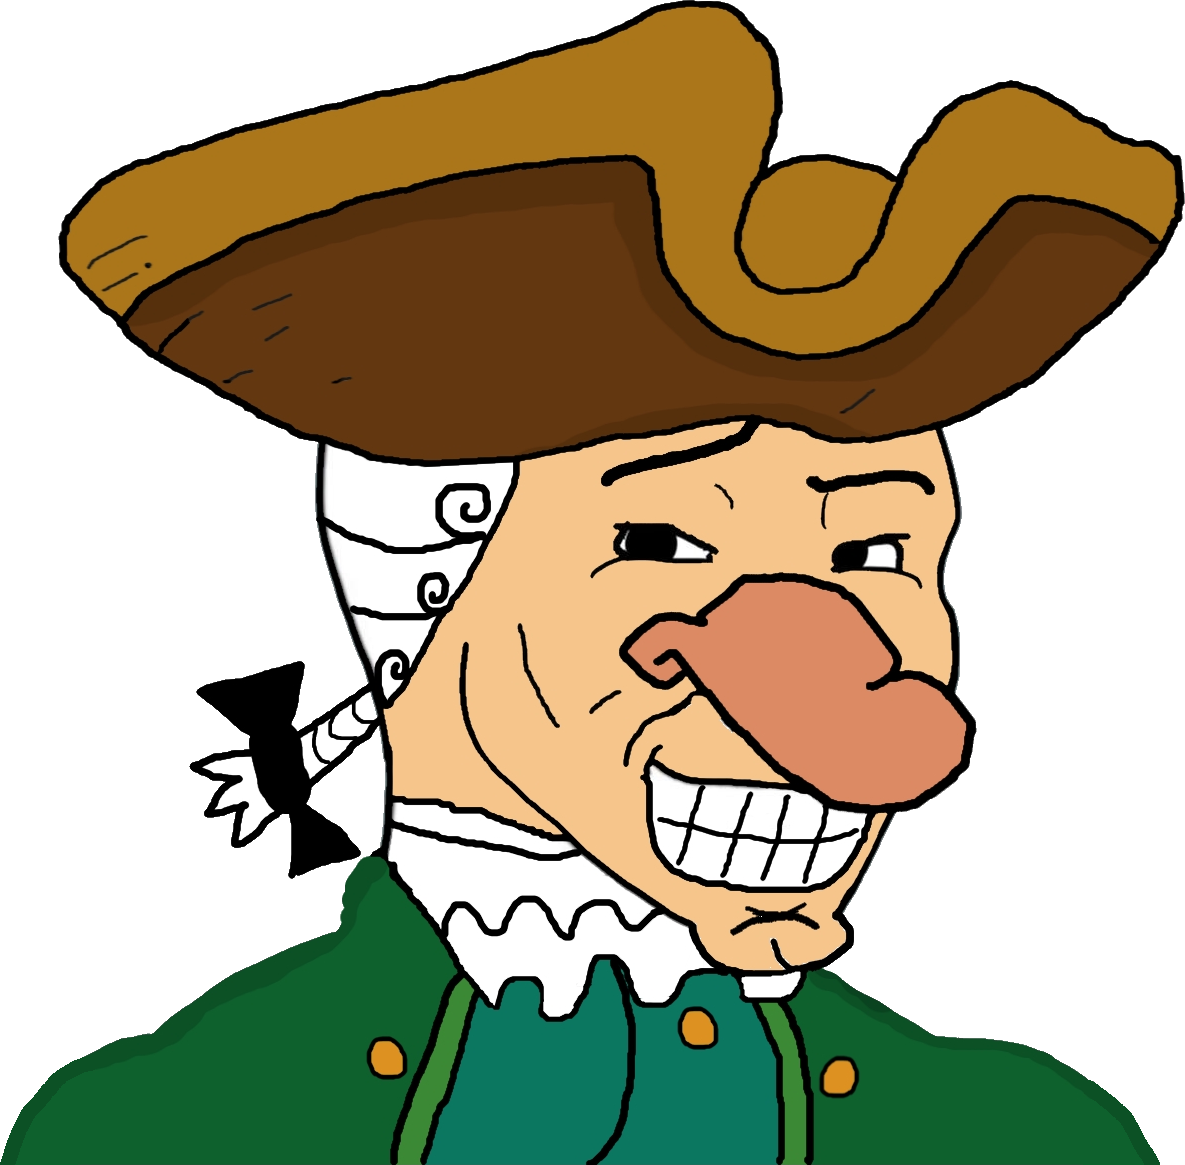
Label: 5_Smugjak